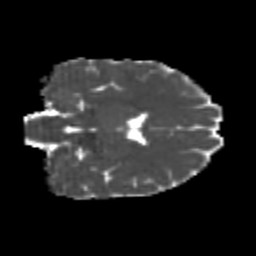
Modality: MD
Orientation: coronal
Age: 24
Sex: female
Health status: healthy
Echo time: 0.074 s